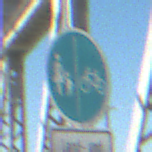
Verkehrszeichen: GetrennterRadUndGehwegRadwegRechts
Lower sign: BesondereFahrzeugeUndTransportgueter8
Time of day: MorningAfternoon
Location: Outdoor (Special)
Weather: Clear
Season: NotSpecified
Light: Natural